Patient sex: M
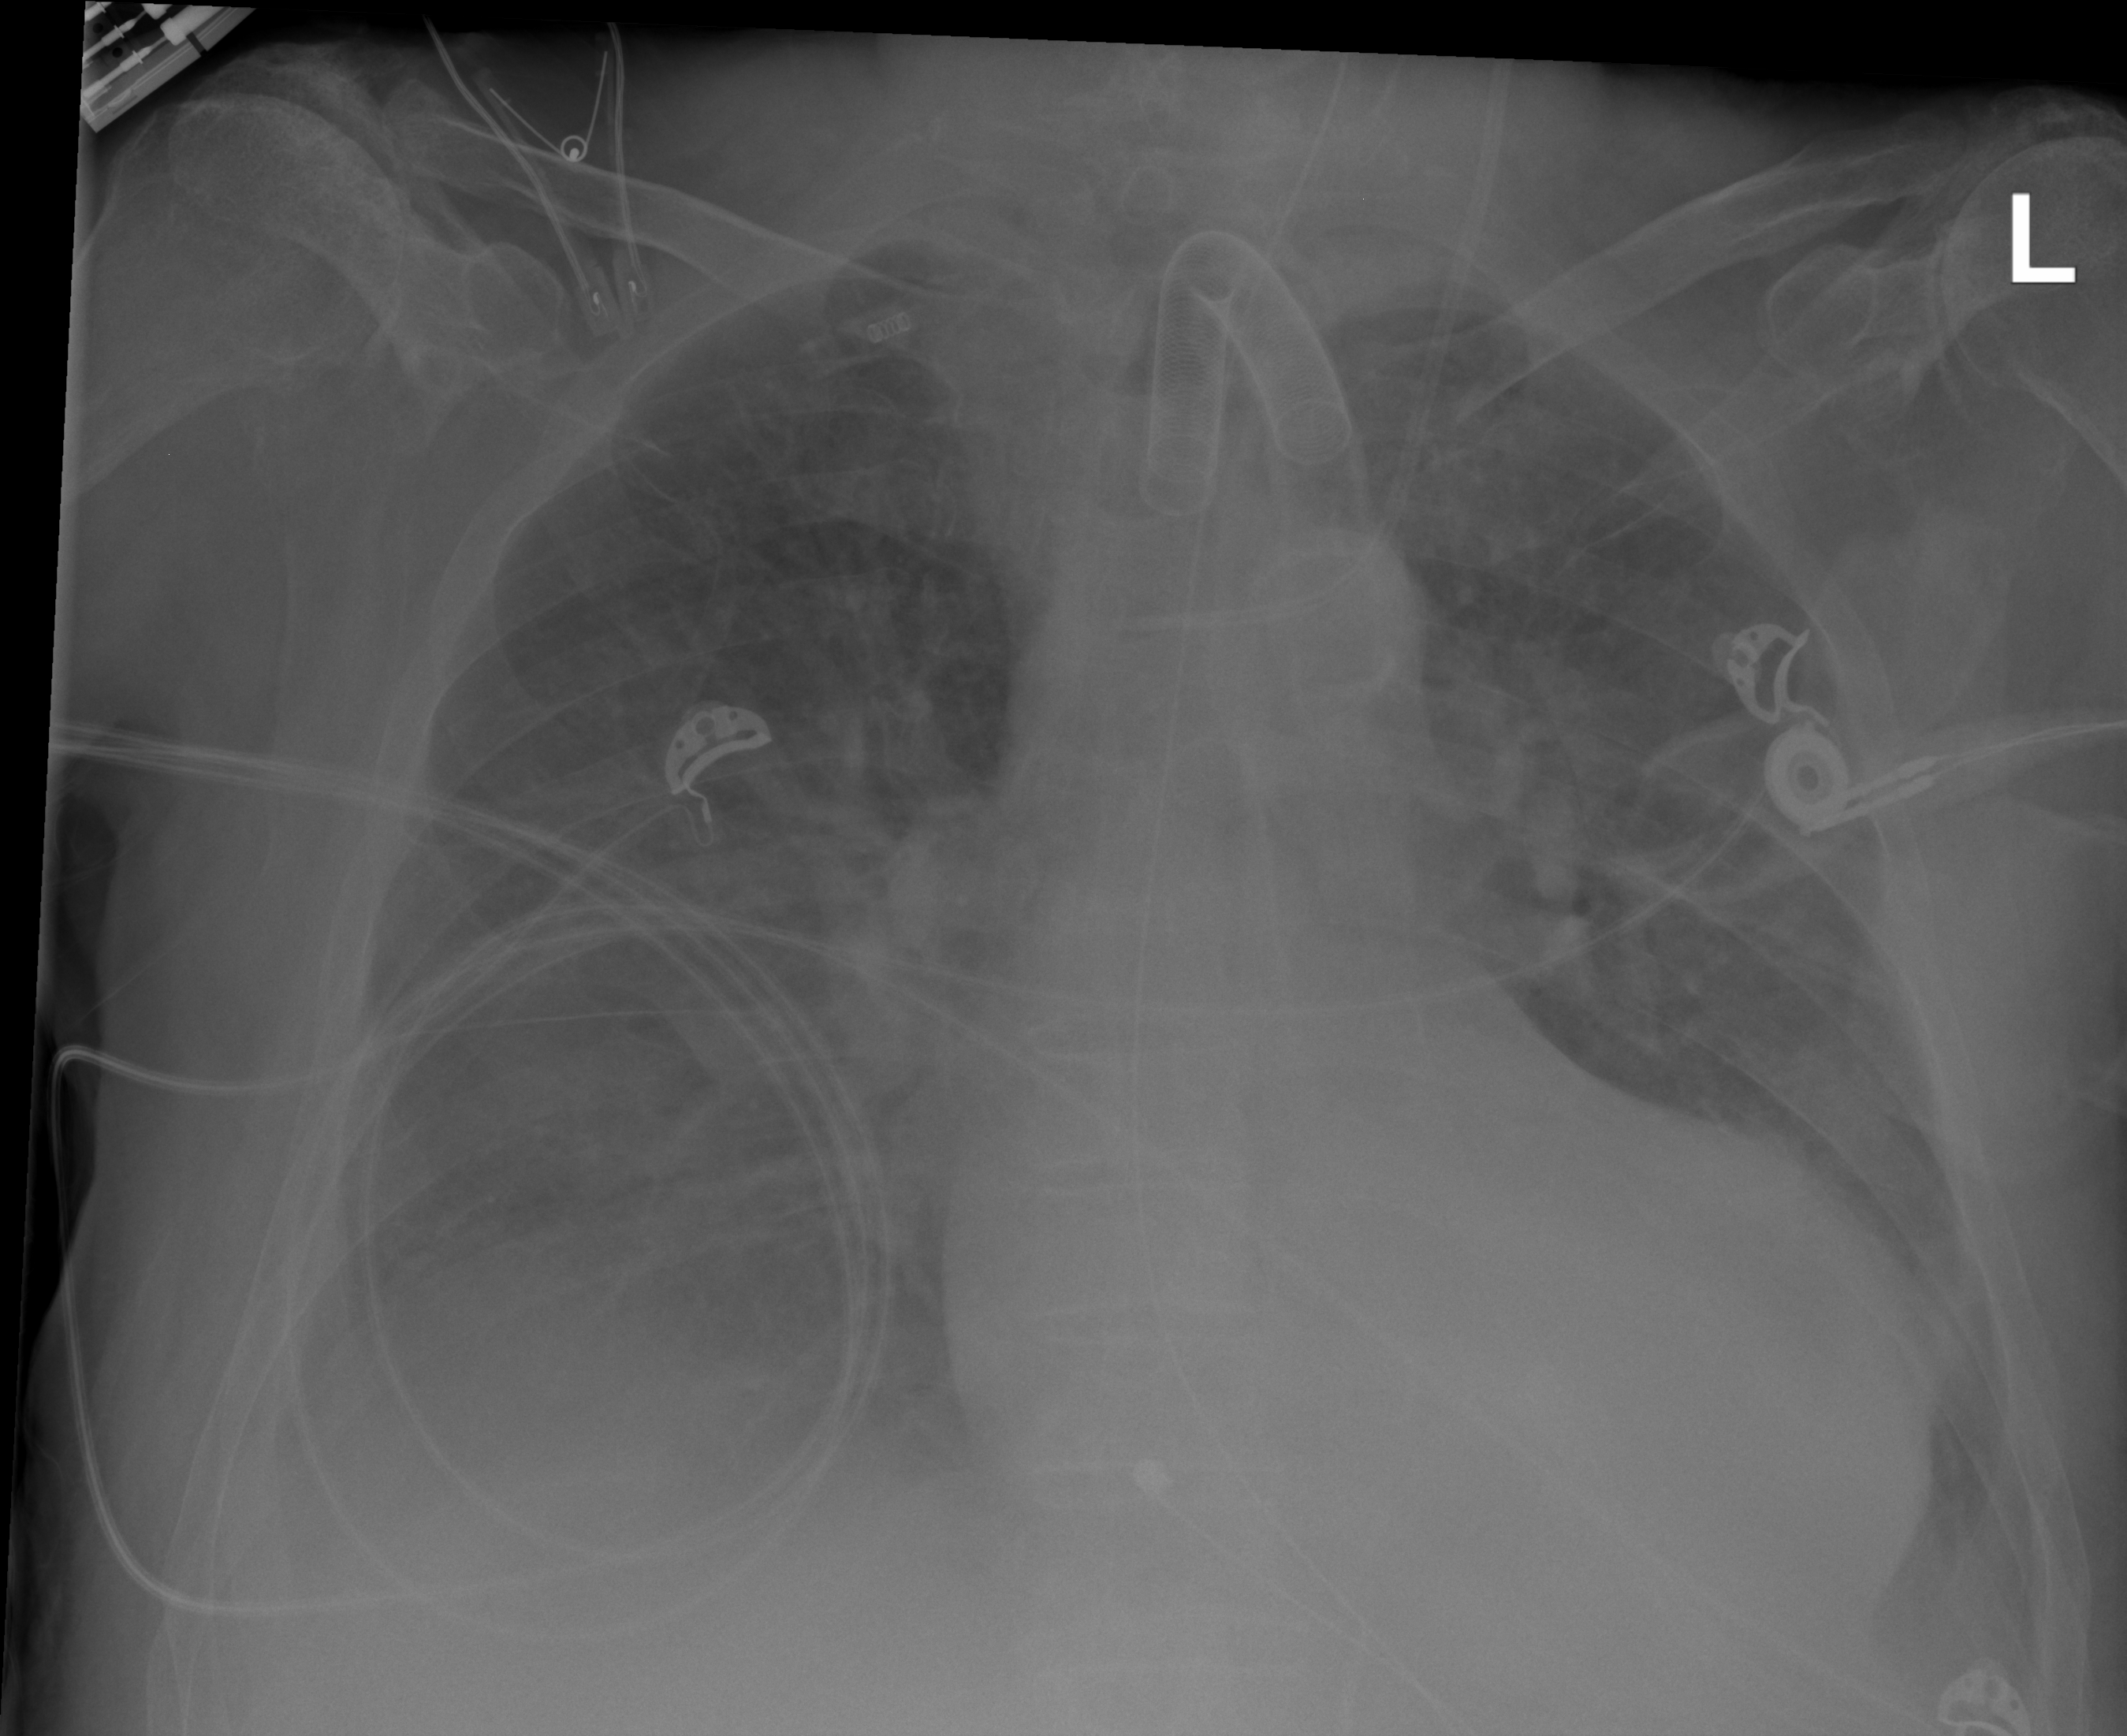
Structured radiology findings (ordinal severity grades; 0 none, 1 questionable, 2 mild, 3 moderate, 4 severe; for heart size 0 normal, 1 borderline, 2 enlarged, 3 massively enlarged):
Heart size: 2
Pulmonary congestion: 2
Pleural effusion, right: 3
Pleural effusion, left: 2
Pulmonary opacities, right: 2
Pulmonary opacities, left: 2
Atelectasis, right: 2
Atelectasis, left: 2